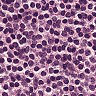
Metastatic tissue present: no